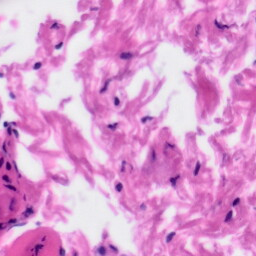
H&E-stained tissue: Tonsil